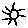
Label: sun